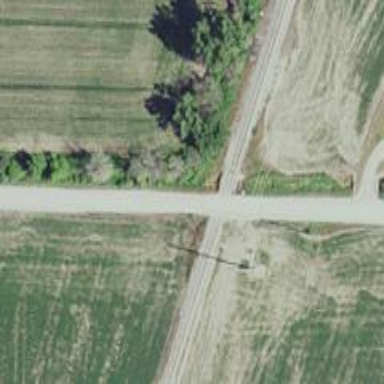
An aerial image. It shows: Railway level crossing.